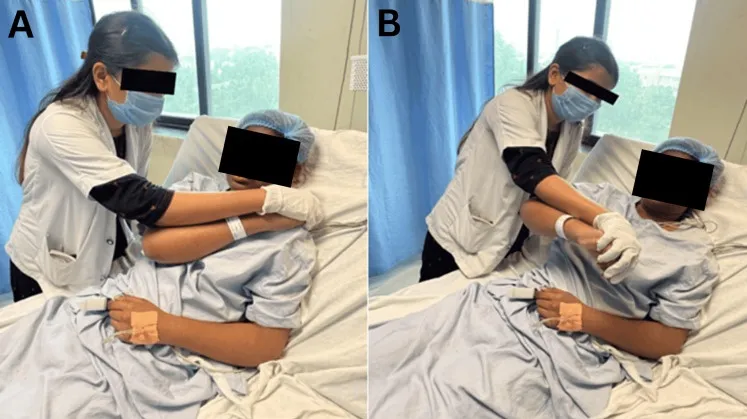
PNF rhythmic initiation in D1 flexion-extension. PNF: Proprioceptive Neuromuscular Facilitation. A) D1 flexion B) D1 extension.
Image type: medical_photograph (skin_photograph)